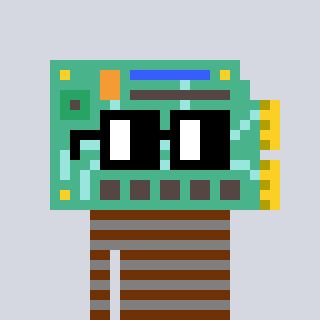
a pixel art character with square black glasses, a chipboard-shaped head and a bluegrey-colored body on a cool background